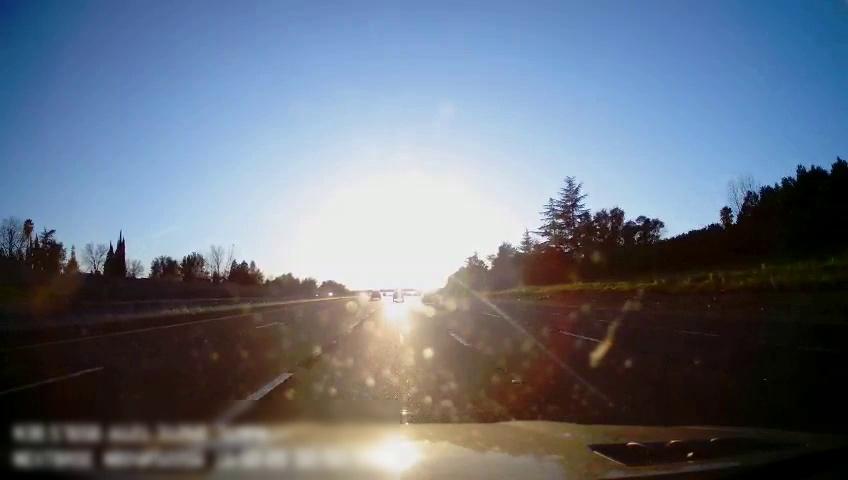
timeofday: Day
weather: Sunny
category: Drivable Space
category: Vehicles | SUV
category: Vehicles | Car
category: Vehicles | SUV
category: Lanes | Alternate Lane
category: Lanes | Alternate Lane
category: Lanes | Current Lane
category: Lanes | Current Lane
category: Lanes | Alternate Lane
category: Lanes | Alternate Lane